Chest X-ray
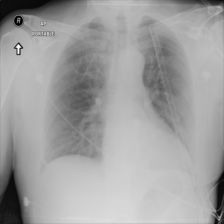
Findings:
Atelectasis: positive
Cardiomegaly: negative
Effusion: negative
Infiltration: negative
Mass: negative
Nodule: negative
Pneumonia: negative
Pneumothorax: negative
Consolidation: negative
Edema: negative
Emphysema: negative
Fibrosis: negative
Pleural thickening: negative
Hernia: negative